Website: slack
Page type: payment
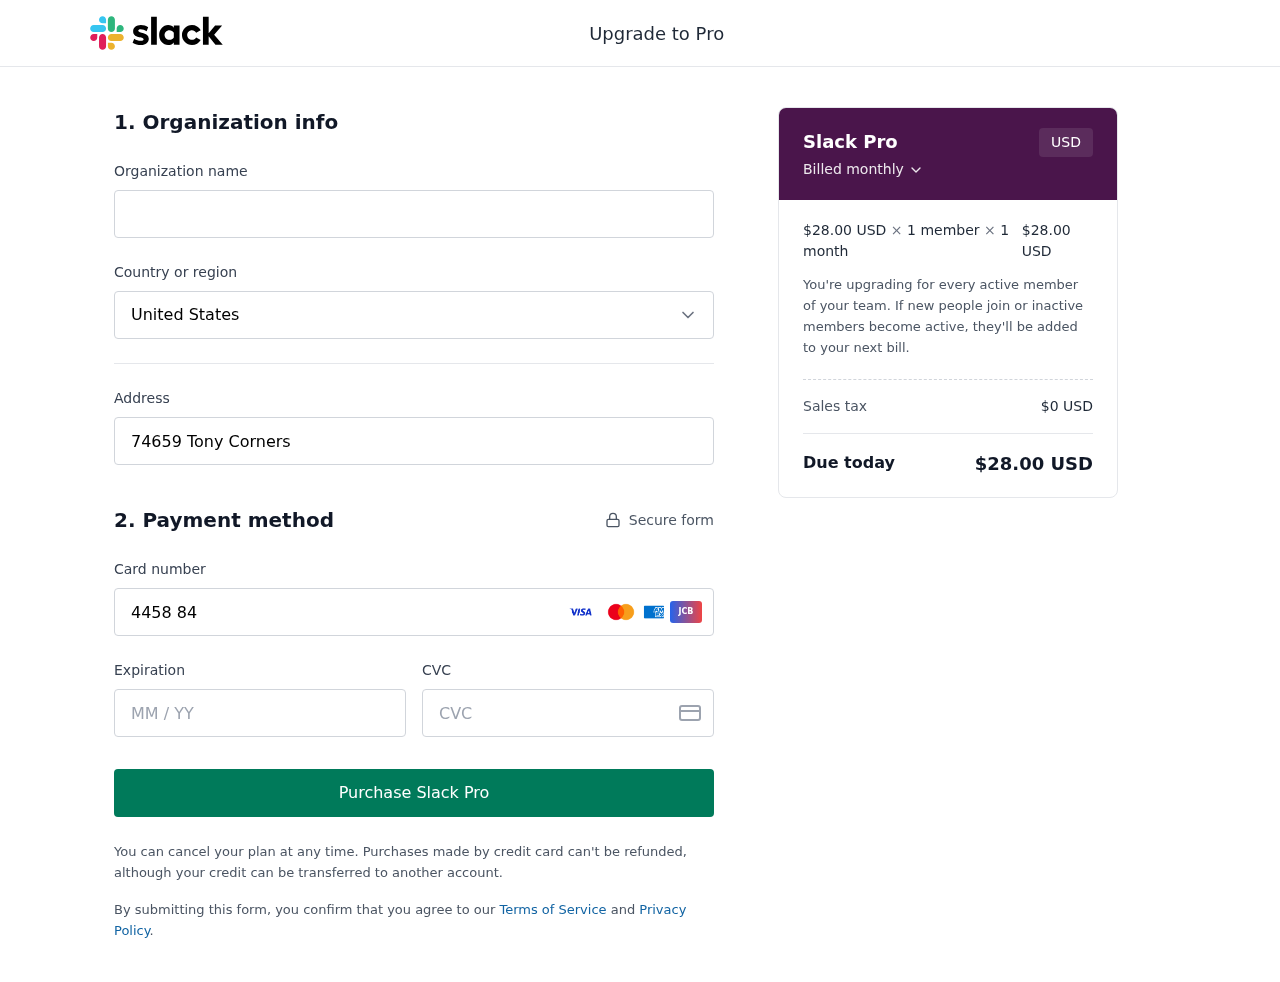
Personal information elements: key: PII_CARD_CVV
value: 212
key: PII_CARD_EXPIRY
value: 10/29
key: PII_CARD_NUMBER
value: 4458 8490 8921 2525
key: PII_COUNTRY
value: United States
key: PII_STREET
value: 74659 Tony Corners
Product elements: key: PRODUCT1_PRICE
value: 28
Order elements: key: ORDER_SUBTOTAL
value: $28.00 USD
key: ORDER_TAX
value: $0 USD
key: ORDER_TOTAL
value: $28.00 USD